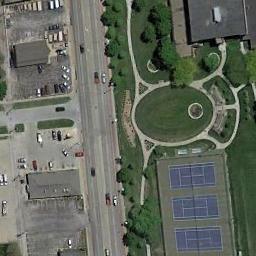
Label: tennis_court